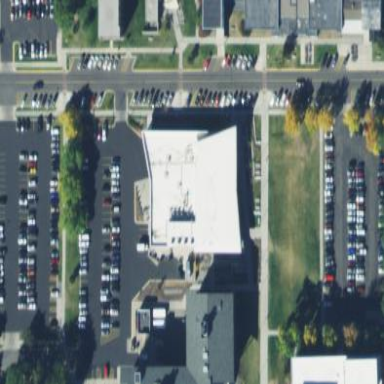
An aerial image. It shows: Flat-roofed university building.